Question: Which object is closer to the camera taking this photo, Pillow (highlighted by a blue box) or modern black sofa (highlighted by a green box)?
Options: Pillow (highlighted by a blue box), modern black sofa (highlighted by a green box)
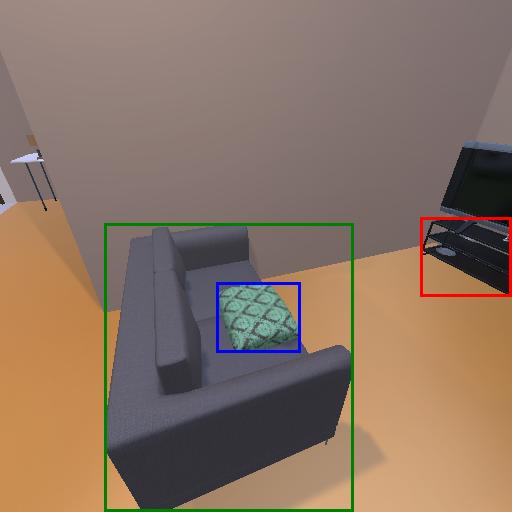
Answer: Pillow (highlighted by a blue box)